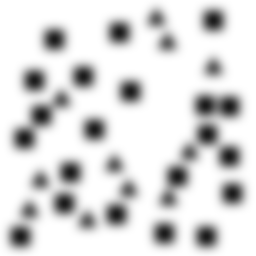
Squares: 21
Triangles: 11
Stars: 0
Total shapes: 32